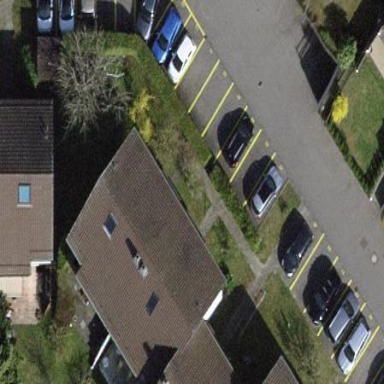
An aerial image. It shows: Street-side parking area.